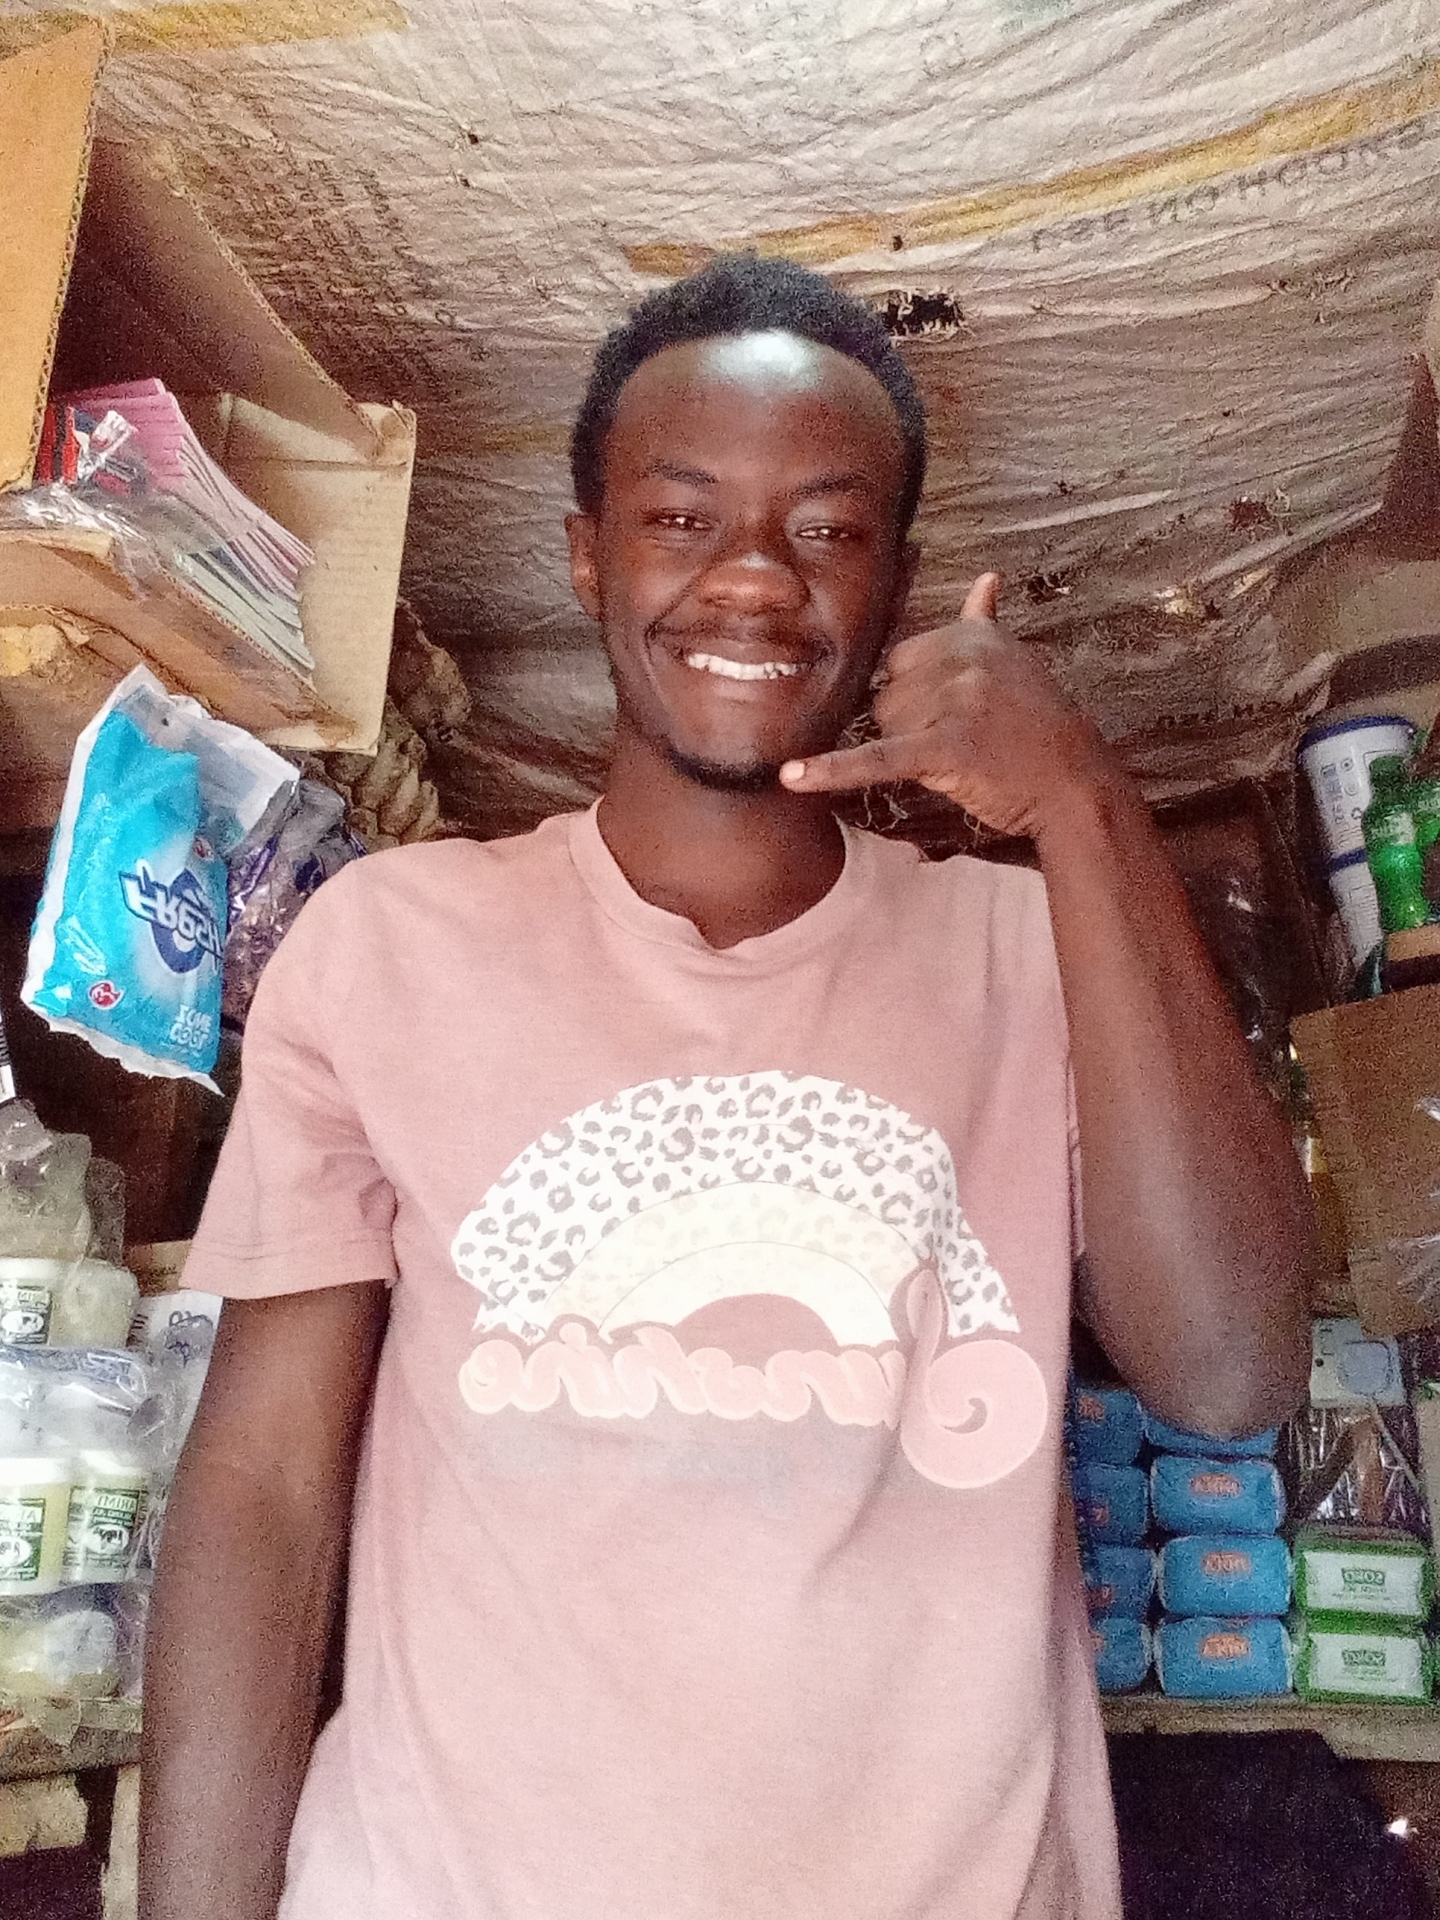
Label: noise